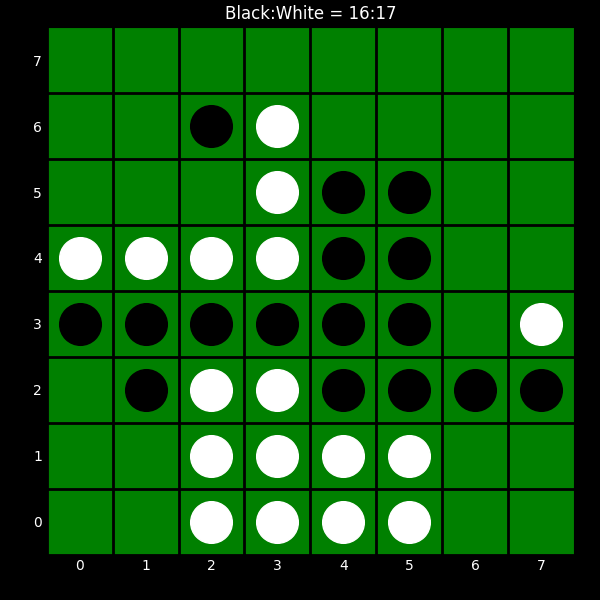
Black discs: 16
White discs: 17